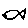
Label: fish